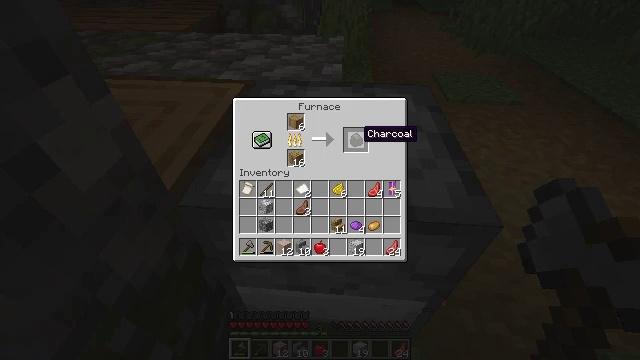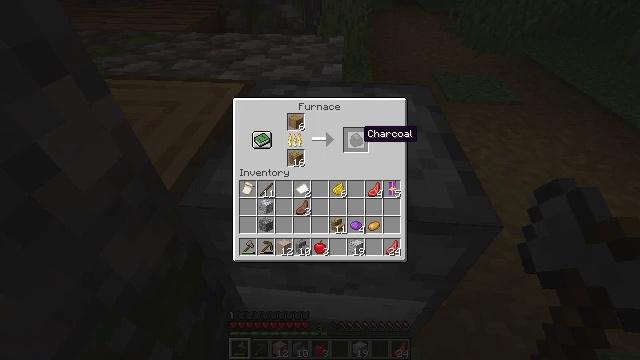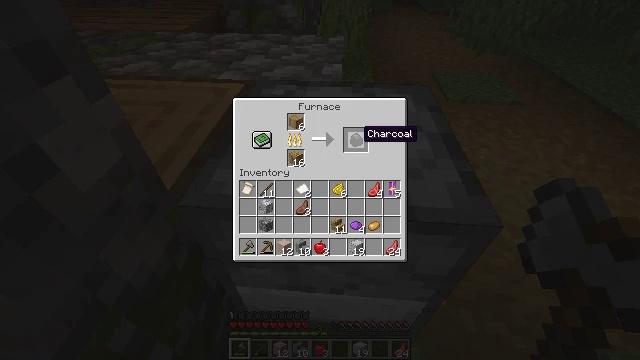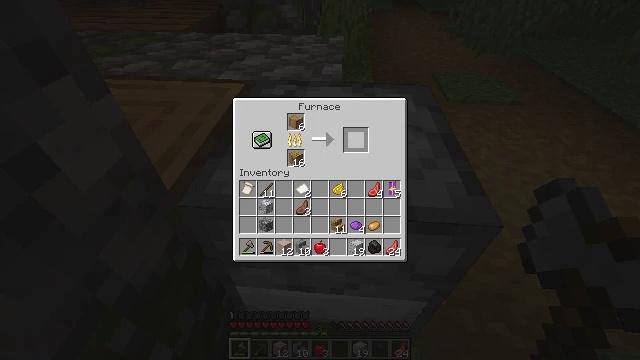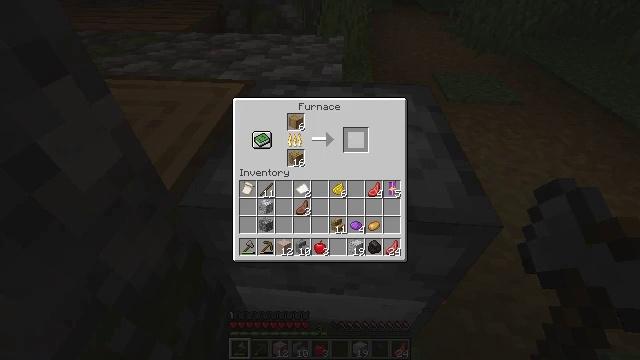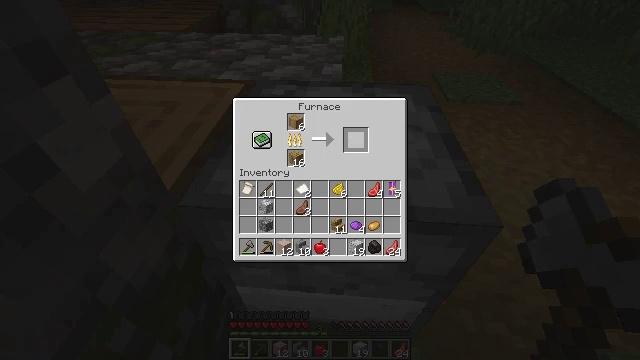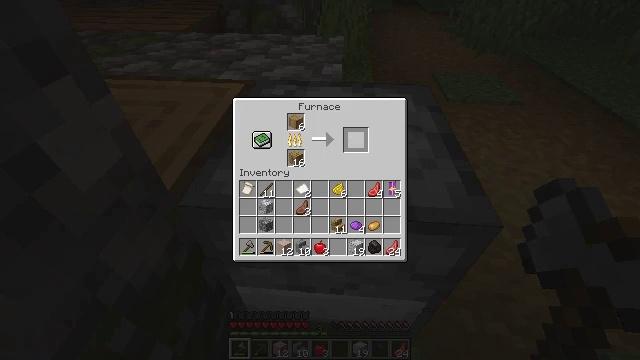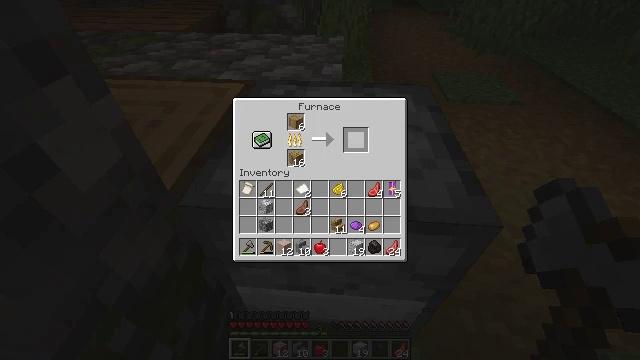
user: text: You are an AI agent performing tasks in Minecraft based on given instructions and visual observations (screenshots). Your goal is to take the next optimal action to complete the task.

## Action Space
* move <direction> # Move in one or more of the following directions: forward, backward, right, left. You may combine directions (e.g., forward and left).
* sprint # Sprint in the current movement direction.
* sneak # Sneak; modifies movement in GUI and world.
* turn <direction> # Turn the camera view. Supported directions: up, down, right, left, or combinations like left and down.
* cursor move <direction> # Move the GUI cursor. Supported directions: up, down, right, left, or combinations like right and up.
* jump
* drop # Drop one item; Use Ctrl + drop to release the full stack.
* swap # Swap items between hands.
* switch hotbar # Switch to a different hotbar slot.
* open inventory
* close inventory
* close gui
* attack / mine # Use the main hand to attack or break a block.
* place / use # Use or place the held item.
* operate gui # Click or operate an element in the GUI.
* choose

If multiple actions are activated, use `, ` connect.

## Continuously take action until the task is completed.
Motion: motion action
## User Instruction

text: craft item air
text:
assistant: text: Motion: sneak
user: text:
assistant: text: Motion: sneak
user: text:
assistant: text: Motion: sneak, operate gui
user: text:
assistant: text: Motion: sneak, operate gui
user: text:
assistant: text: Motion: sneak, operate gui
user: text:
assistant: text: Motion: sneak
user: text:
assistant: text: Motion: sneak
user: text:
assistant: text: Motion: no_op